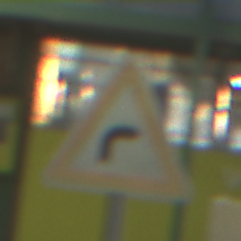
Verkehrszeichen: KurveRechts
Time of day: MorningAfternoon
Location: Roofed (Special)
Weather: NotSpecified
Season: NotSpecified
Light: Artificial